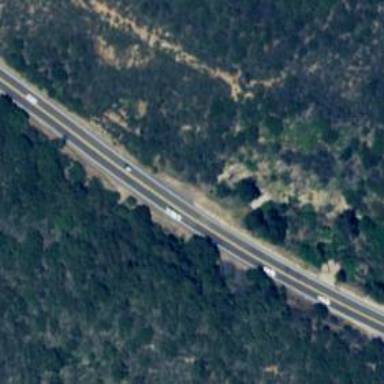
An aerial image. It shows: Asphalt road classified as primary highway.